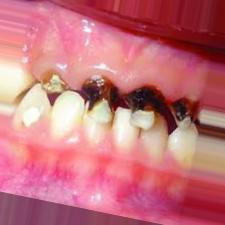
Condition: Caries